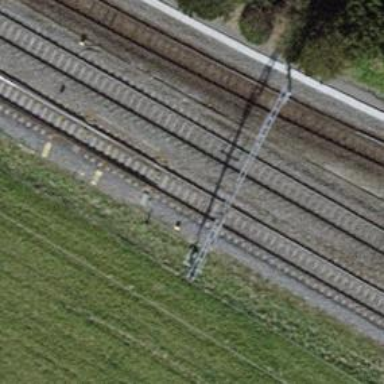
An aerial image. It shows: Railway switch.